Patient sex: M
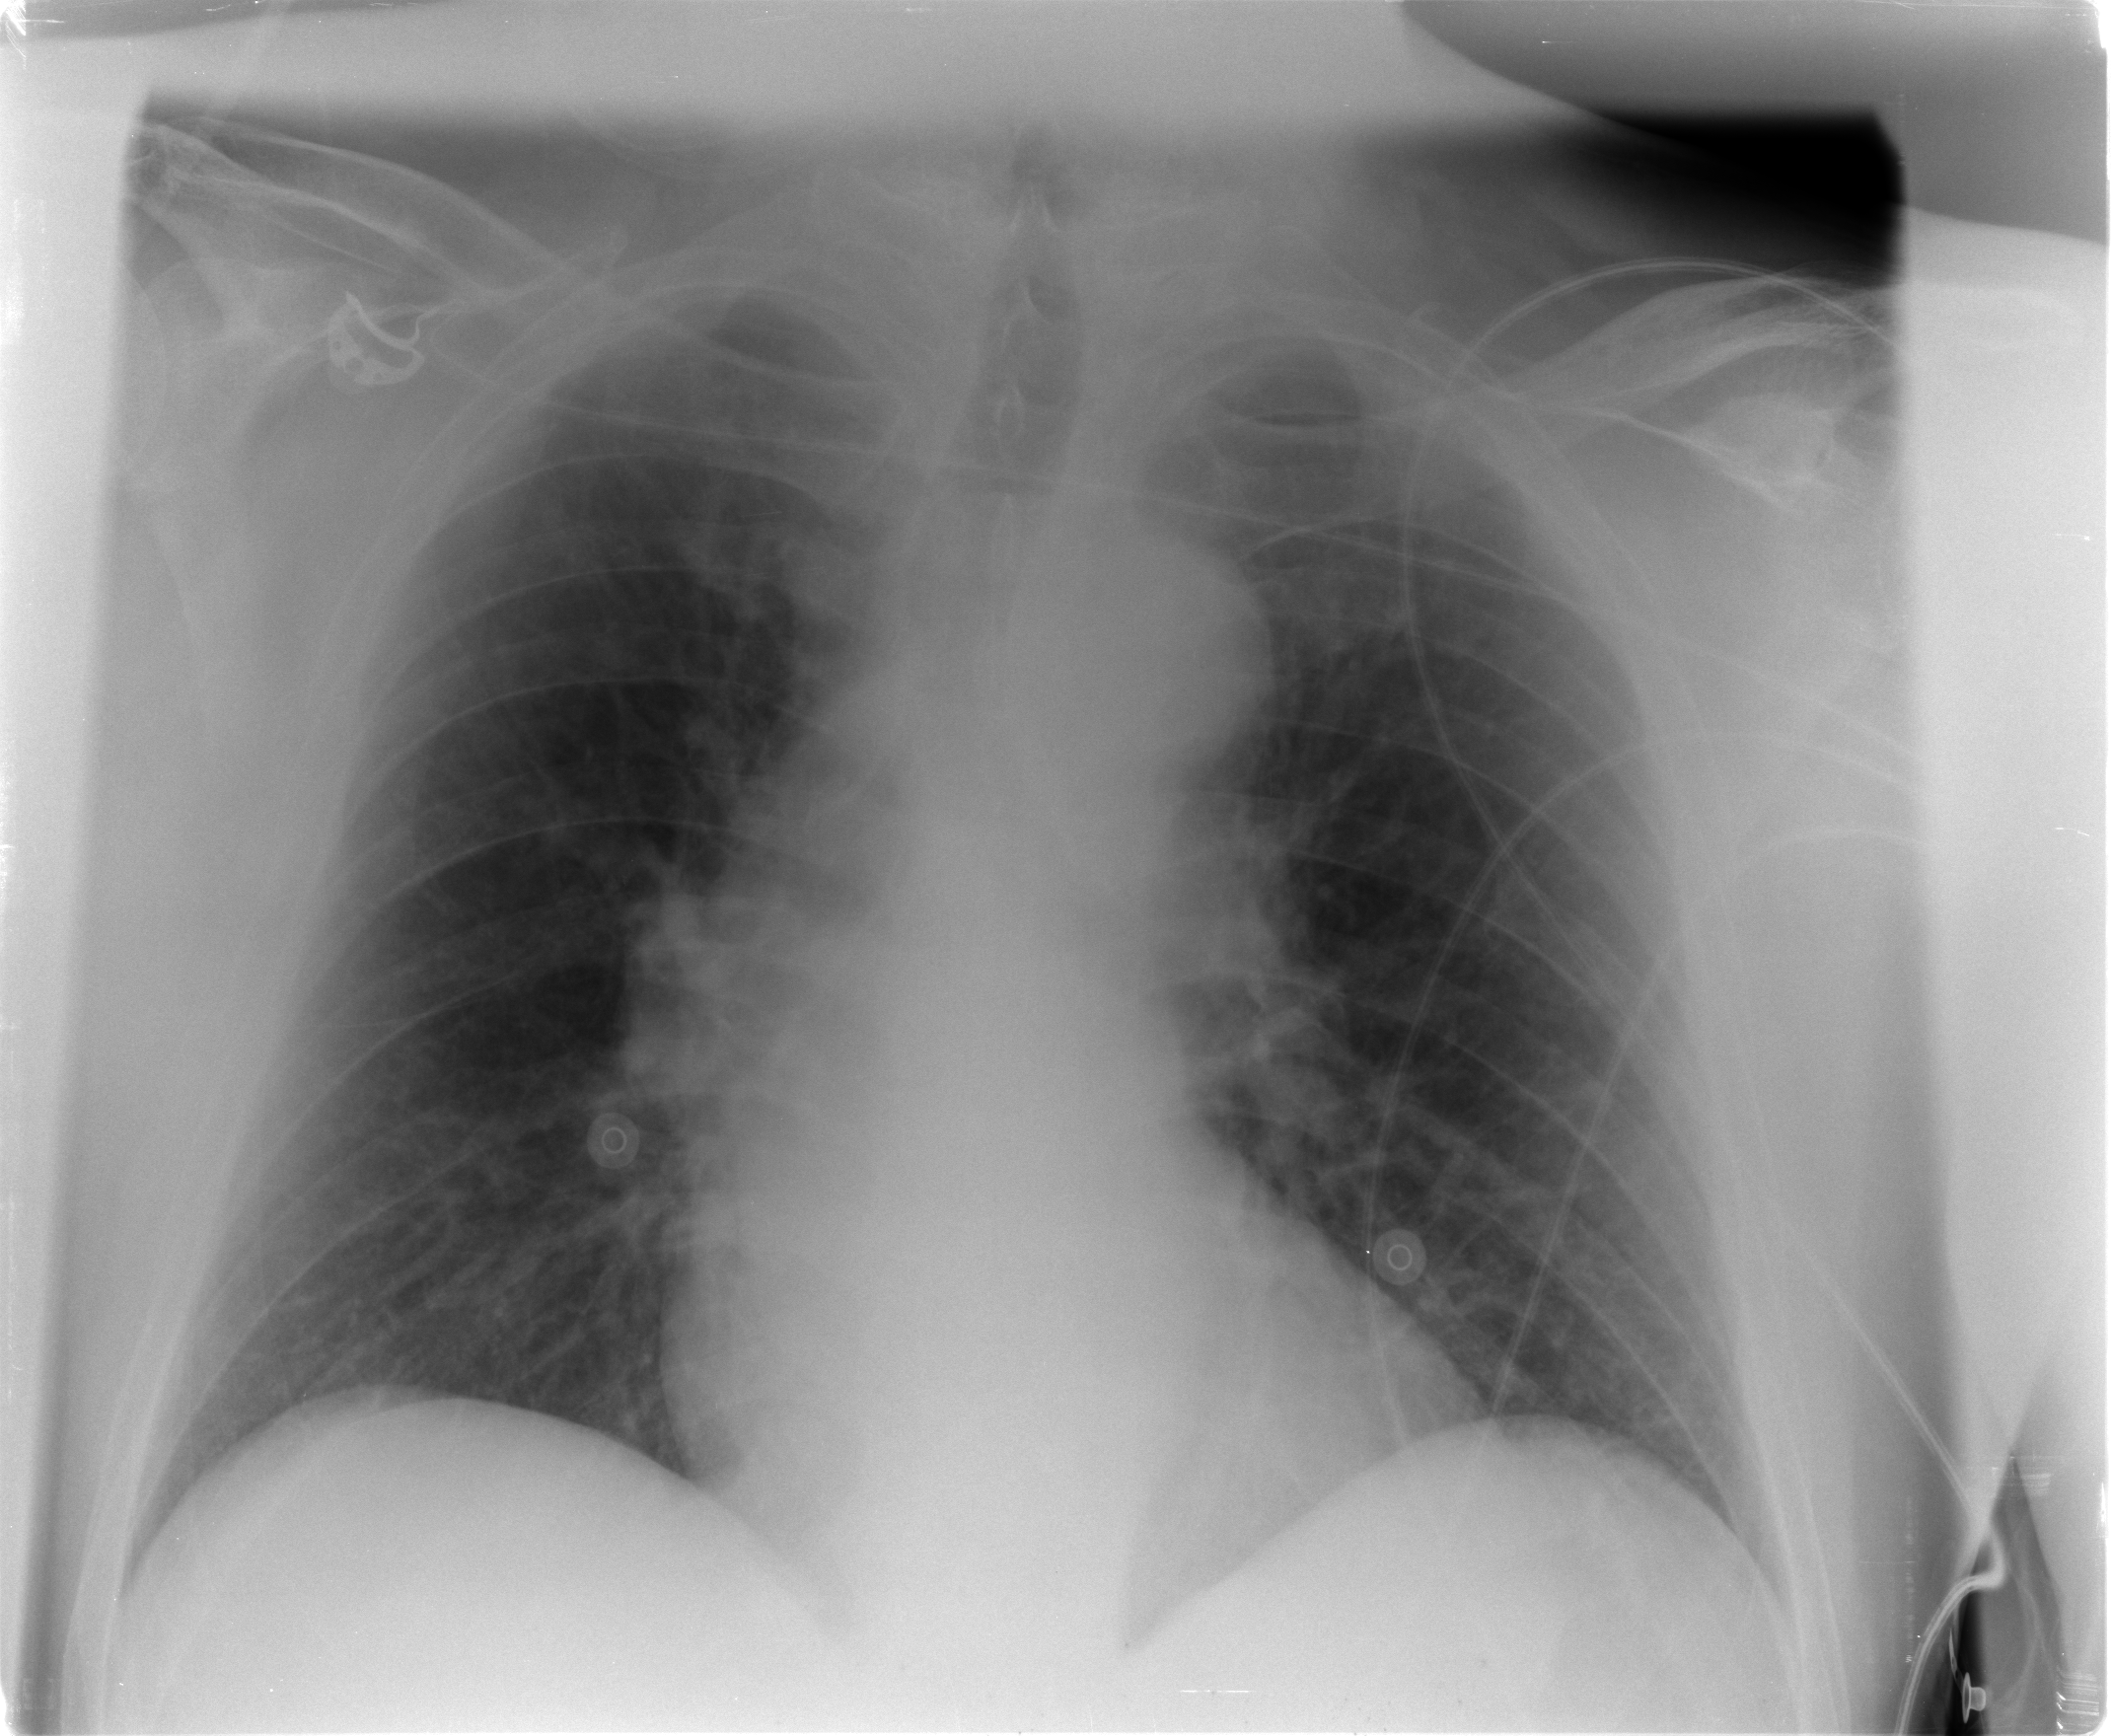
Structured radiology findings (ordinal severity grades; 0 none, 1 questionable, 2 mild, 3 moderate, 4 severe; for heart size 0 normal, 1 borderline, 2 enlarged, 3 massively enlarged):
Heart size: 0
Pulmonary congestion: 2
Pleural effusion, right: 0
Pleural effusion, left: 0
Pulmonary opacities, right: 0
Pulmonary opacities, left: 0
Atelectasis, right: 0
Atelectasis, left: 0